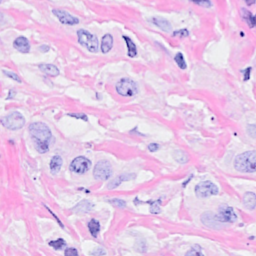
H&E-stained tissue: Breast